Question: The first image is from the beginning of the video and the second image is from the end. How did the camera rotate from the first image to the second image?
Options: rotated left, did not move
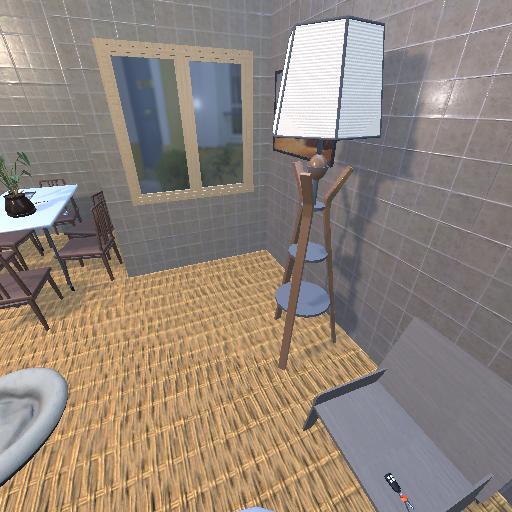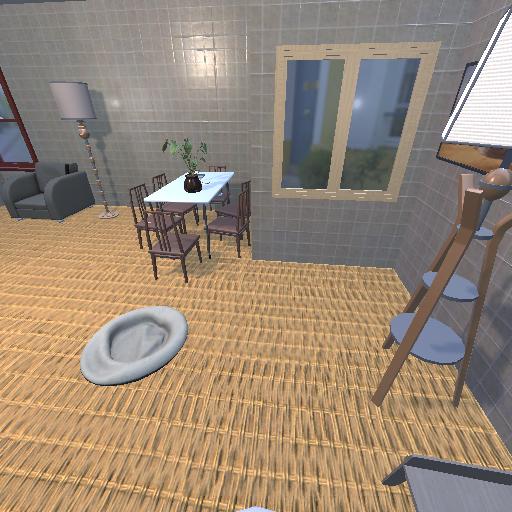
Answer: rotated left